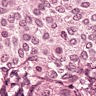
Metastatic tissue present: yes